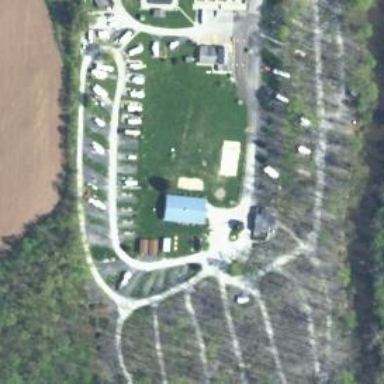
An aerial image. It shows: Campsite designated for tourism.